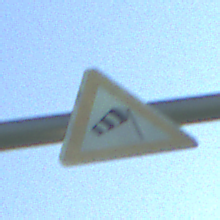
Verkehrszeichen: SeitenwindVonRechts
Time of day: MorningAfternoon
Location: Outdoor (Nature)
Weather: PartlyCloudy
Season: NotSpecified
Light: Natural